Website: bh-photo
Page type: customer-info-address
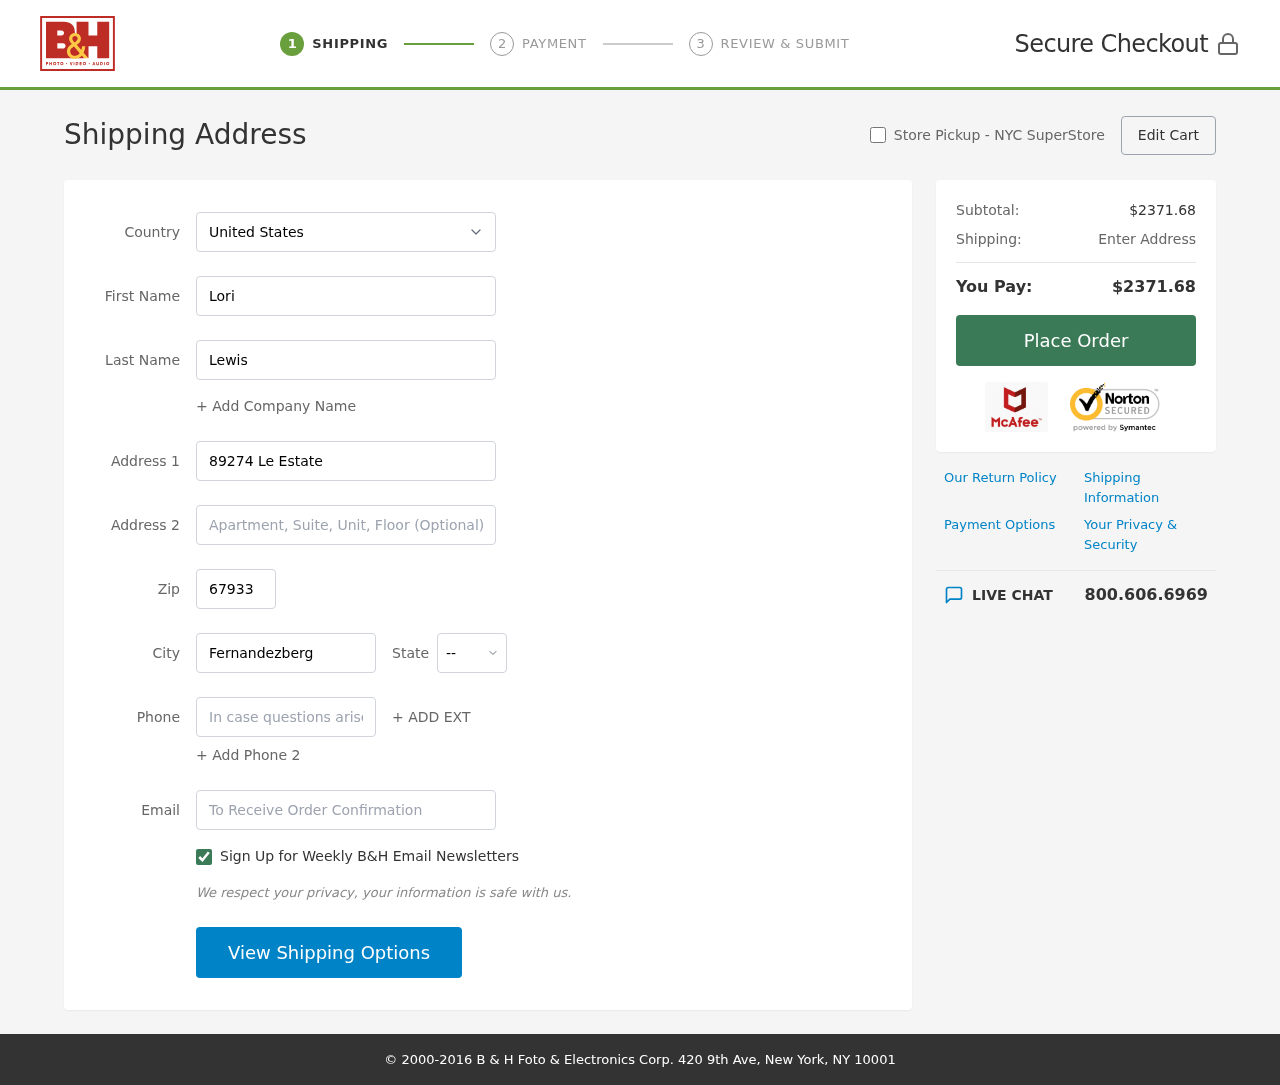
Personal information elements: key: PII_CITY
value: Fernandezberg
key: PII_COUNTRY
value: United States
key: PII_EMAIL
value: lori.lewis@yahoo.com
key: PII_FIRSTNAME
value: Lori
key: PII_LASTNAME
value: Lewis
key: PII_PHONE
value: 6286499133
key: PII_POSTCODE
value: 67933
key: PII_STATE_ABBR
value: KY
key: PII_STREET
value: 89274 Le Estate
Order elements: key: ORDER_SUBTOTAL
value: $2371.68
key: ORDER_TOTAL
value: $2371.68